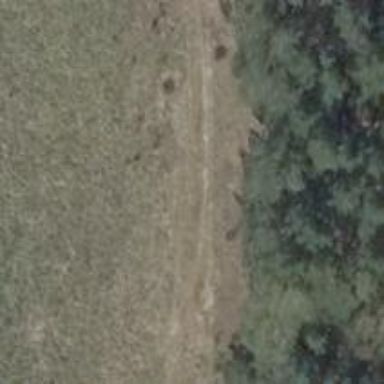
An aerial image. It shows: Grass track with grade5 tracktype.